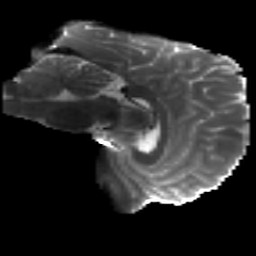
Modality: T2w
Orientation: sagittal
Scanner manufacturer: siemens
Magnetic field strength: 3 T
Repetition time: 4.16 s
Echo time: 0.0806 s